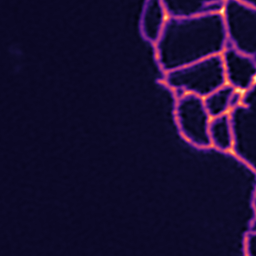
Label: Super-resolution ER image